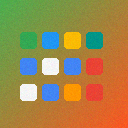
Screen state: on